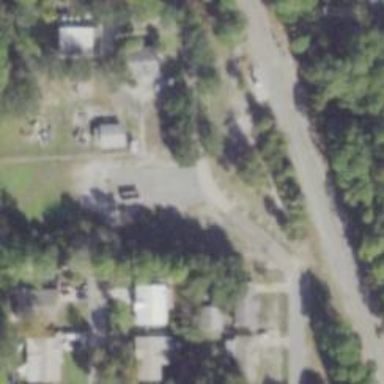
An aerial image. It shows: Driveway.